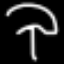
Label: mushroom